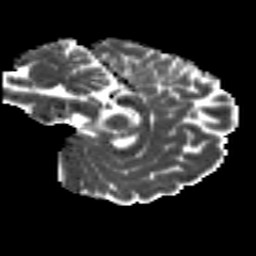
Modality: MD
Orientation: sagittal
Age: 18
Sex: female
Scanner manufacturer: siemens
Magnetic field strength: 3 T
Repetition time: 8.8 s
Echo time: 0.085 s